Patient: sex F, age 26
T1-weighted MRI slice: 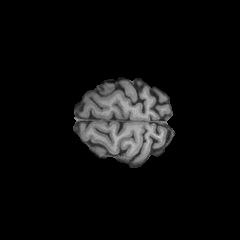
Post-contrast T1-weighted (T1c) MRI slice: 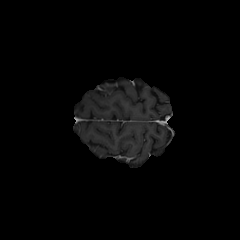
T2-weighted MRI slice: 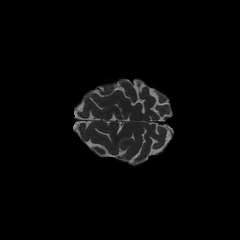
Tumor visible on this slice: yes
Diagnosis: Astrocytoma, IDH-mutant
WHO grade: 2